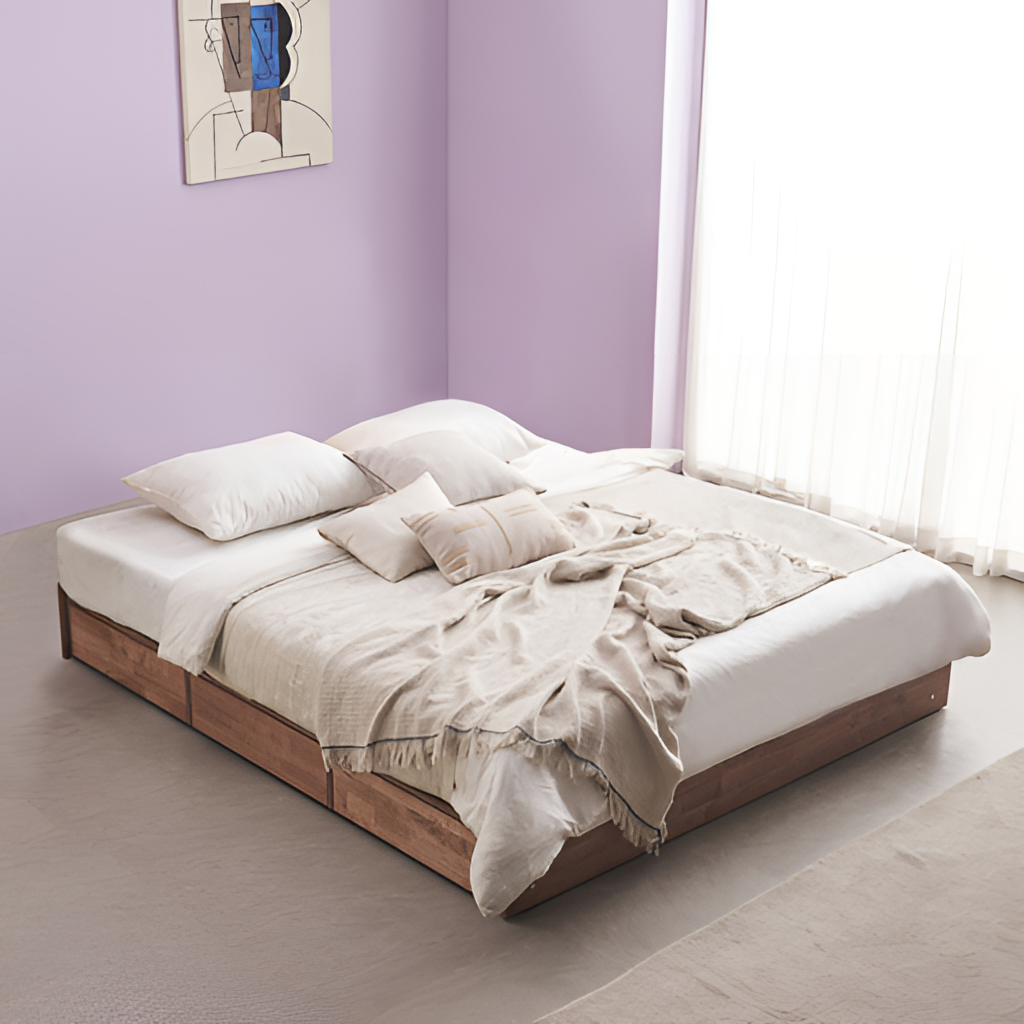
wood bed, bedroom, gray carpet flooring, with plain pattern, paint wallpaper, with solid pattern, minimalist